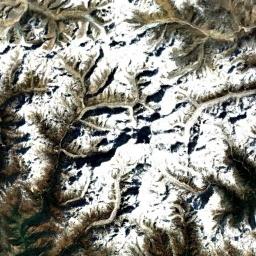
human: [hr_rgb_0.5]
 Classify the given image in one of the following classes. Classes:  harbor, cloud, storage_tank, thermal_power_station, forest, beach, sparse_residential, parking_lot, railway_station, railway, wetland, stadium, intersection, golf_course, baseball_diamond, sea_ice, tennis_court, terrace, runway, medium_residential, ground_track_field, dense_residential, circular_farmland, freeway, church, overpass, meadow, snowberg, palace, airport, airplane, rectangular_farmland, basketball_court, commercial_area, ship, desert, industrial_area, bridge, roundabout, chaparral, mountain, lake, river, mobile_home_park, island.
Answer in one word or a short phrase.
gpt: snowberg